Interaction volume radius: 5 \u00c5
Interaction volume height: 20 \u00c5
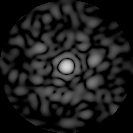
Disorder parameter: 0.8269